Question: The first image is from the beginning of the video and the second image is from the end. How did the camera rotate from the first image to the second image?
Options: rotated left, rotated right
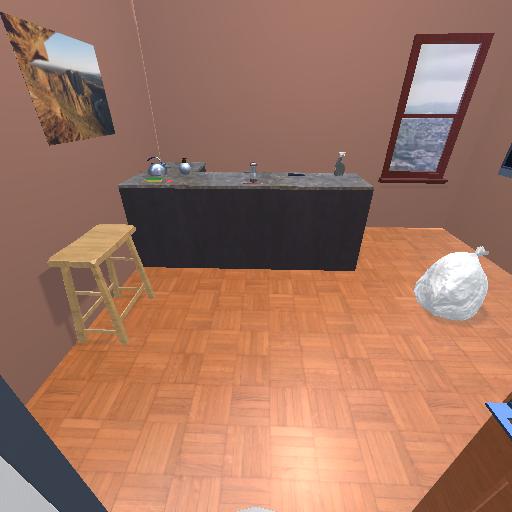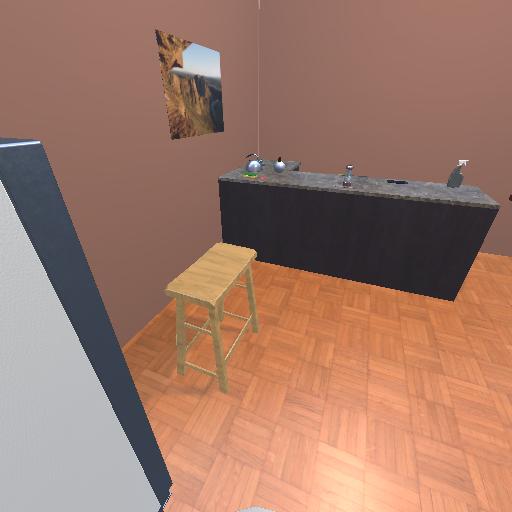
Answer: rotated left